Question: Q:
I wanna to ask about report design issue.
If my report data source is set of data tables in a data set. And in some cases the 'data table' is empty, . Is there some control like panel to make it invisible under the condition of( the source of specific table is empty)?
Please explanation,because I'm a beginner for the reports.and I'm confused about the design ,and formatting issues.I will be grateful if there are resources to help me in this area.
For Example:

How to hide both of the title and the table if the data table used as a data source to the table below is empty without leaving spaces between sections of my report.
thanks in advance.
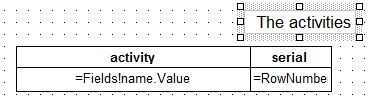
Answer: '''
Set the tablix/table visibility hidden property to = CountRows() = 0
The CountRows() for a dataset return's the number of rows the query returns.
When CountRows() returns 0 rows (no data) the condition return's TRUE
for the hidden property of tablix, so it hides the tablix control
'''
To hide the title you have two options:
1. Use a list to contain both the table and the title textbox. If CountRows equals 0 hide the list (which contains the other two)
2. Add a row on top of the table column headers. Place the title there.